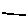
Label: line